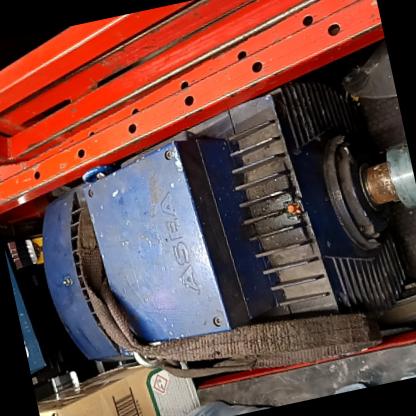
Klasa: inne